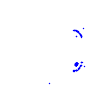
Particle: kaon